Interaction volume radius: 5 \u00c5
Interaction volume height: 15 \u00c5
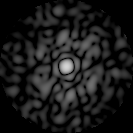
Disorder parameter: 0.8362